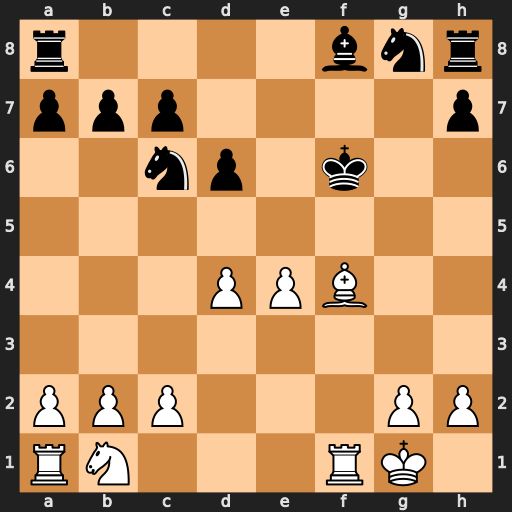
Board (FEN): r4bnr/ppp4p/2np1k2/8/3PPB2/8/PPP3PP/RN3RK1
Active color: w
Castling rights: -
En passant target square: -
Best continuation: Be5+ Kg6 Bxh8